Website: slack
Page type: billing-address
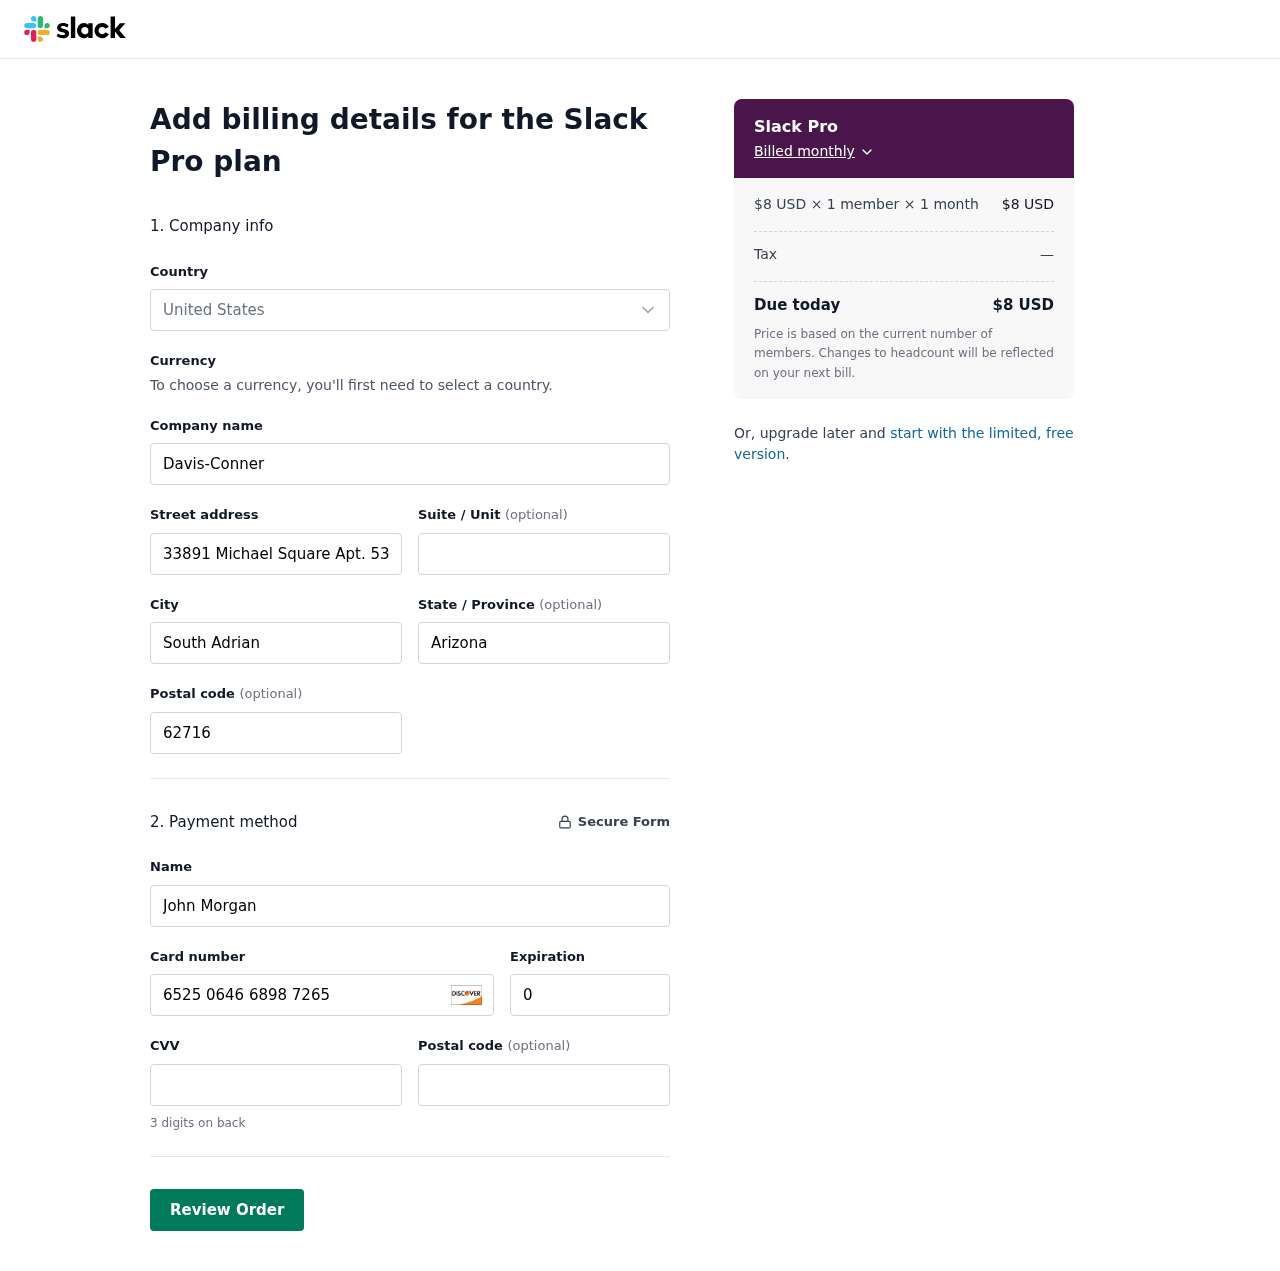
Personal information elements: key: PII_CARD_CVV
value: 855
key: PII_CARD_EXPIRY
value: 01/27
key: PII_CARD_NUMBER
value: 6525 0646 6898 7265
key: PII_CITY
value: South Adrian
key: PII_COMPANY
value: Davis-Conner
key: PII_COUNTRY
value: United States
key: PII_FULLNAME
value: John Morgan
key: PII_POSTCODE
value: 62716
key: PII_STATE
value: Arizona
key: PII_STREET
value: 33891 Michael Square Apt. 538
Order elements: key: ORDER_PLAN_PRICE
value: $8 USD
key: ORDER_NUM_MEMBERS
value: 1 member
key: ORDER_NUM_MONTHS
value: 1 month
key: ORDER_SUBTOTAL
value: $8 USD
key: ORDER_TAX
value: —
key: ORDER_TOTAL
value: $8 USD